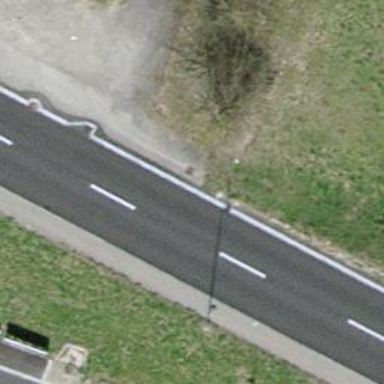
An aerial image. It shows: Primary highway with separate asphalt sidewalks.